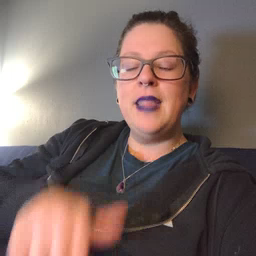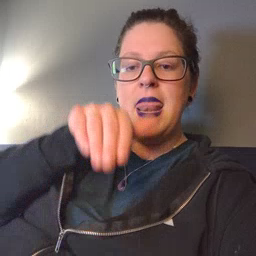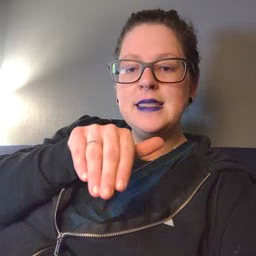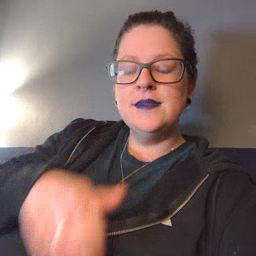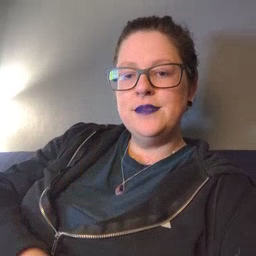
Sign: night